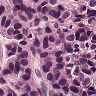
Metastatic tissue present: yes